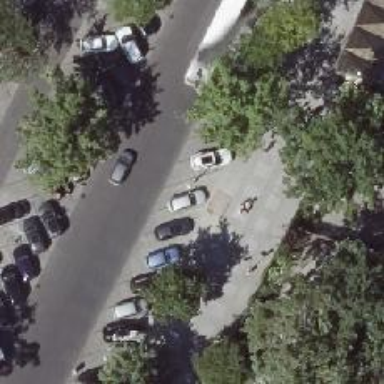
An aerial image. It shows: Parking area with parking spaces.